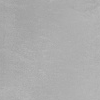
Atmospheric dust classification: dusty